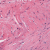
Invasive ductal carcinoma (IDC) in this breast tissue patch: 1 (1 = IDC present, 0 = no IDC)